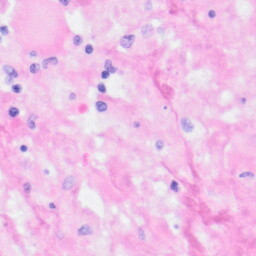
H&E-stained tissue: Kidney